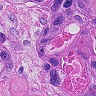
Metastatic tissue present: yes